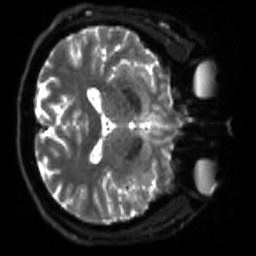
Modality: sbref
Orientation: axial
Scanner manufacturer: siemens
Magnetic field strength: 3 T
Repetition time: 4 s
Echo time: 0.0594 s